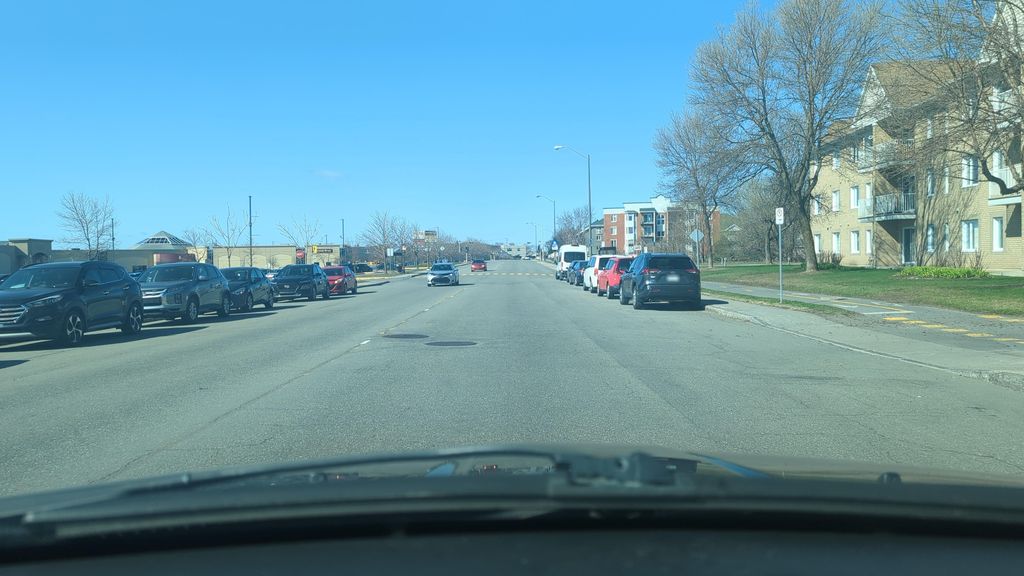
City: quebec_city